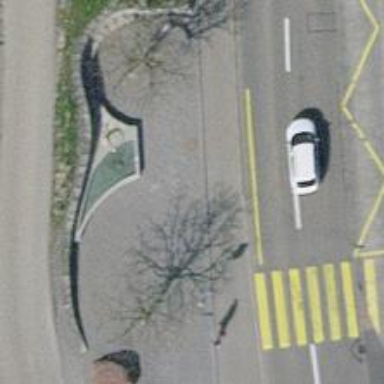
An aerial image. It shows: Beautiful fountain.